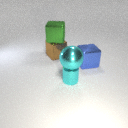
large cyan metal sphere above small cyan metal cylinder